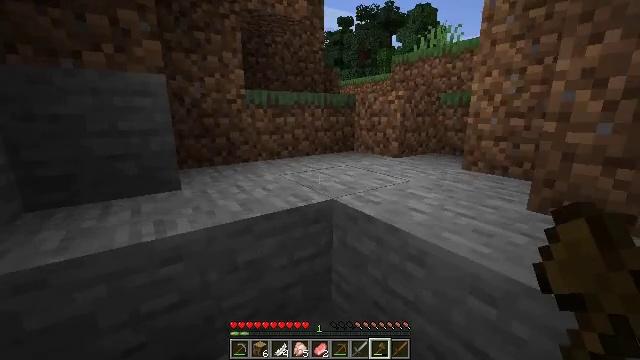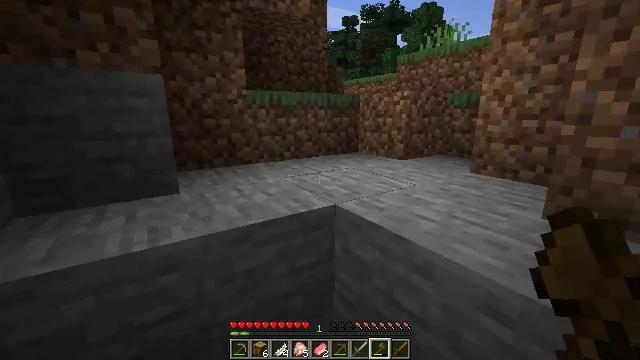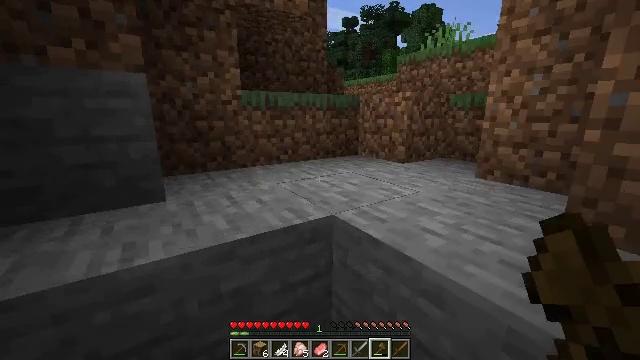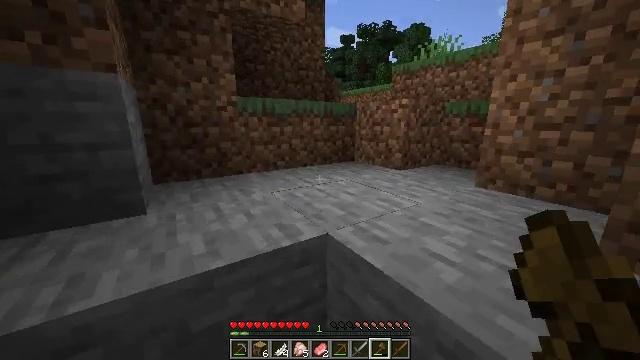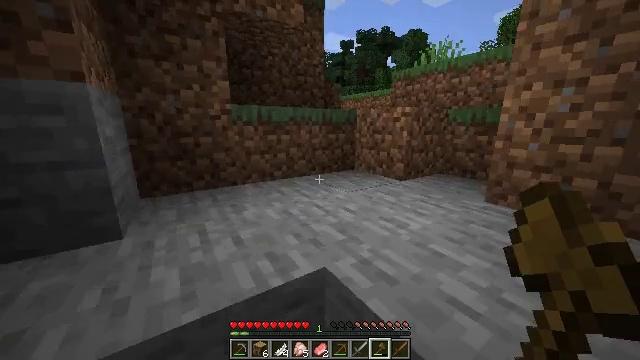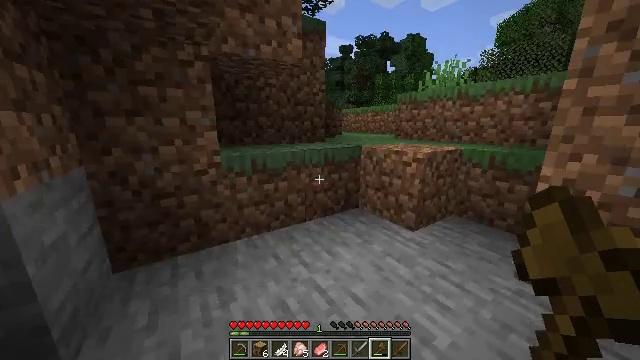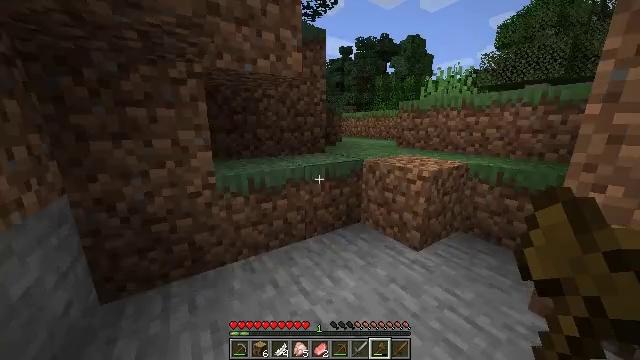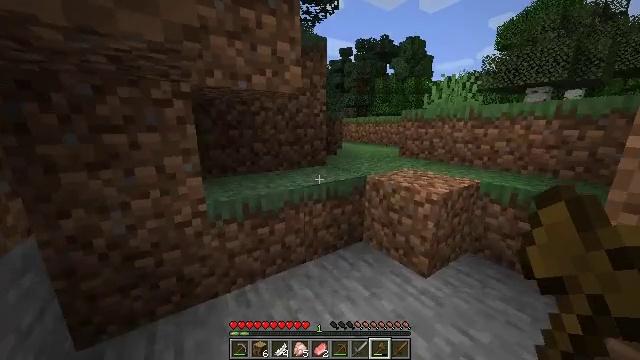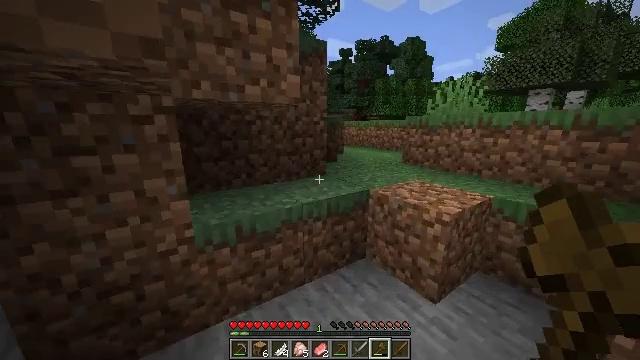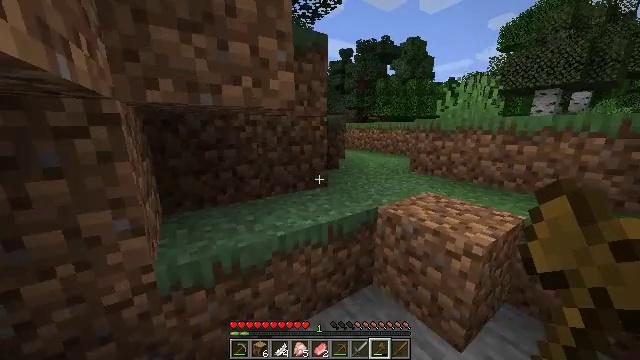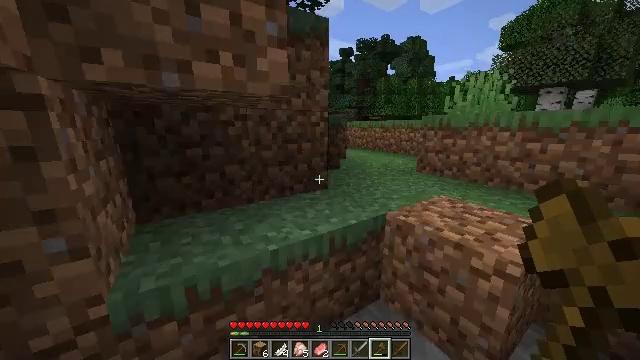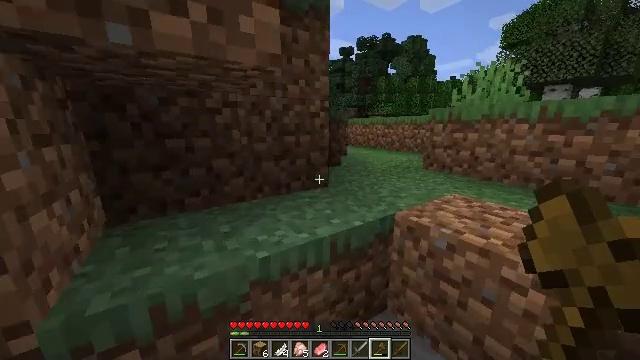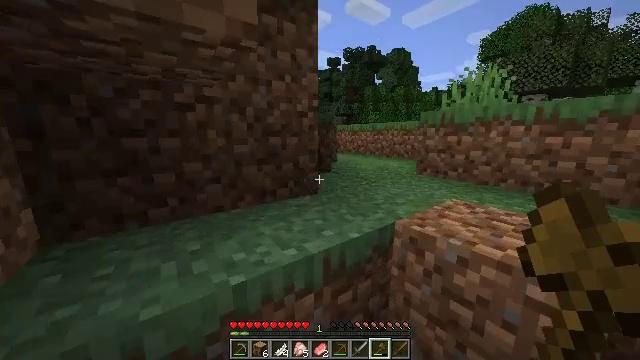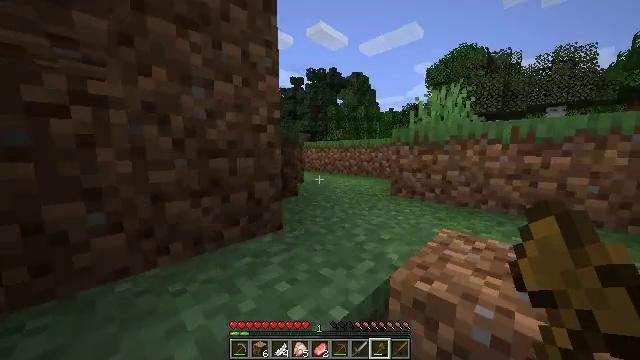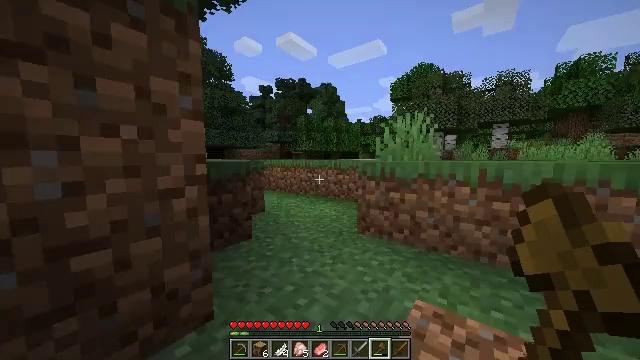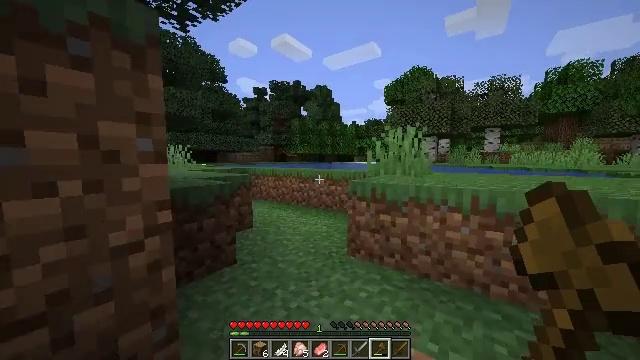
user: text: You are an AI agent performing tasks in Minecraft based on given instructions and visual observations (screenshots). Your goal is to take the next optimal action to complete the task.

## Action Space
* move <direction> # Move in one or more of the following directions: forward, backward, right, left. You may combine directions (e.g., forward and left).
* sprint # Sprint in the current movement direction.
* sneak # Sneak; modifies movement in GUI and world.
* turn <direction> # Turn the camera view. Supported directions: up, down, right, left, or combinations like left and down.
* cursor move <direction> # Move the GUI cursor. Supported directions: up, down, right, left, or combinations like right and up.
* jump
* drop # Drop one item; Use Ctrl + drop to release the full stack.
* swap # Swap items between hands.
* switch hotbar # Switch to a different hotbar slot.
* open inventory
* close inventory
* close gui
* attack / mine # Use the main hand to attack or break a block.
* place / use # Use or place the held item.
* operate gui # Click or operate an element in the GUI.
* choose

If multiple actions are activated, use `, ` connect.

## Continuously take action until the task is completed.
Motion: motion action
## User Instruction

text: Gather the peony by left-clicking.
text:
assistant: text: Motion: move forward, sprint
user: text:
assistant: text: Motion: move forward, sprint
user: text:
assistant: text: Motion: move forward, sprint
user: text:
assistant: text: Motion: move forward, sprint, jump
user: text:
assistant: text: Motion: move forward, sprint, jump
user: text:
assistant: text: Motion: move forward, sprint, jump
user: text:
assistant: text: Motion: move forward, sprint, jump
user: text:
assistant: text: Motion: move forward, sprint
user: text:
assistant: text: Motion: move forward, sprint
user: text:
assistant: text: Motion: move forward, sprint
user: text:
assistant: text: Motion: move forward, sprint
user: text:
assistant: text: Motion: move forward, sprint, turn right and up
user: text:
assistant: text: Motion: move forward, sprint, turn right and up
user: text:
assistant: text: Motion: move forward, sprint, turn right and up, jump
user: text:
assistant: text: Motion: move forward, sprint, turn right, jump
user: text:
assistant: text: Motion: move forward, sprint, jump
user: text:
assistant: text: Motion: move forward, sprint, jump
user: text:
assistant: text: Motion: move forward, sprint, jump
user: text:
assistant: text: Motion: move forward, sprint
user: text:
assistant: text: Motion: move forward, sprint
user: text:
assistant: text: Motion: move forward, sprint
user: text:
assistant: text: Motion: move forward, sprint
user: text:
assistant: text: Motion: move forward, sprint
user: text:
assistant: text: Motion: move forward, sprint
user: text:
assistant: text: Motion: move forward, sprint, jump
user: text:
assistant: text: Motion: move forward, sprint, turn left and down, jump
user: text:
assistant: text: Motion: move forward, sprint, turn left and down, jump
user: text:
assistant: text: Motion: move forward, sprint, jump
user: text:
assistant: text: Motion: move forward, sprint, jump
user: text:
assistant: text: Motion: move forward, sprint